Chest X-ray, PA view. Patient: 35 years old, sex F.
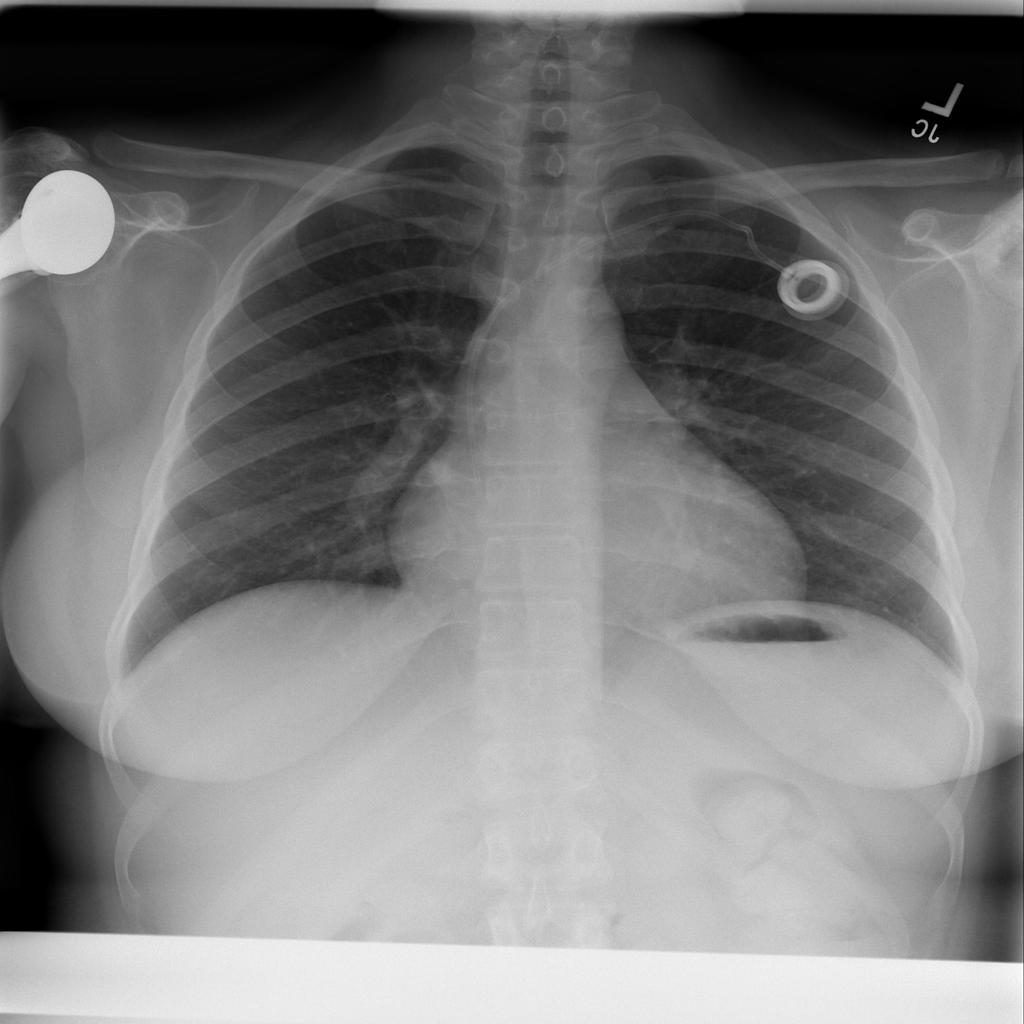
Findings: No Finding